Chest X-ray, PA view. Patient: 67 years old, sex M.
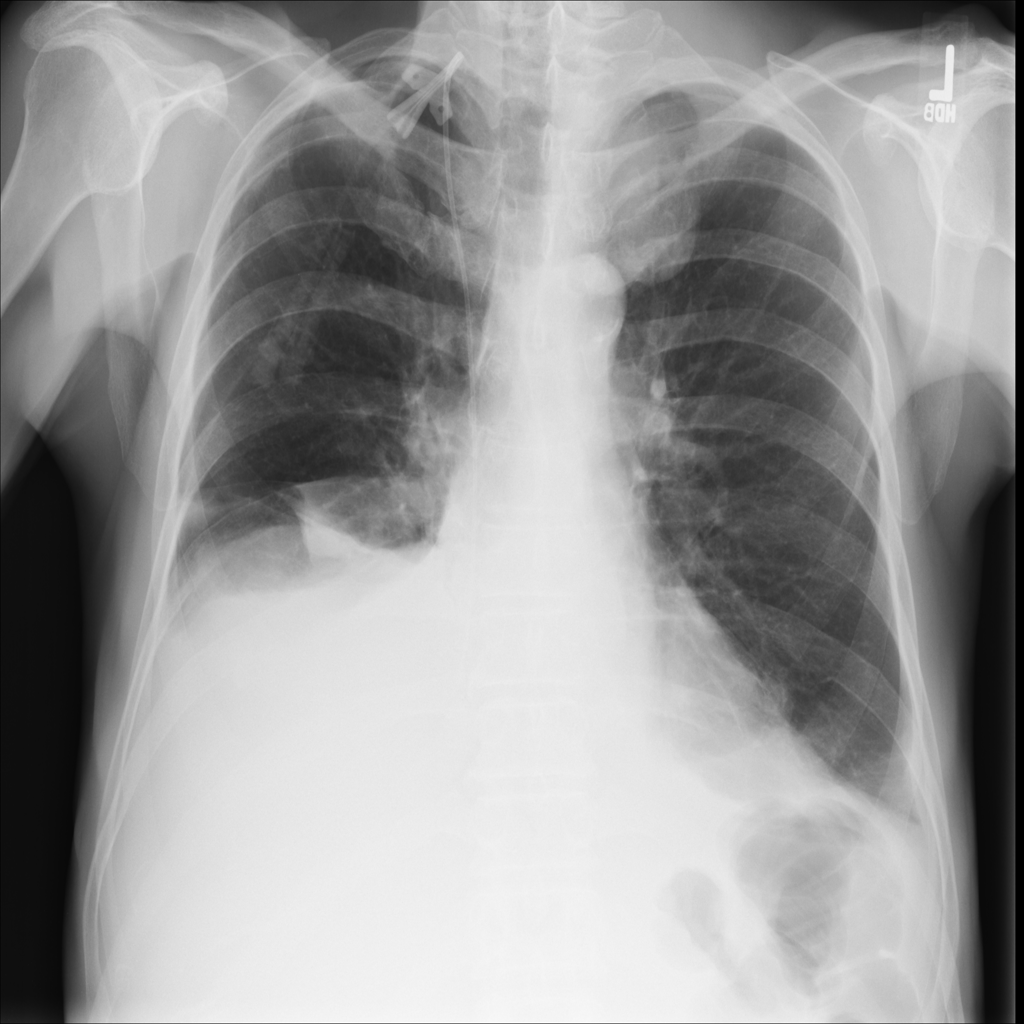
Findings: No Finding